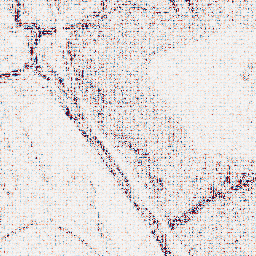
Category: wavelet
Decomposition family: wavelet_reverse_biorthogonal
Decomposition parameters: wavelet: rbio2.4
level: 1
Upsampling method: sinc_hamming
Upsampling parameters: scale: 8
kernel_size: 8
Upsampling scale: 8